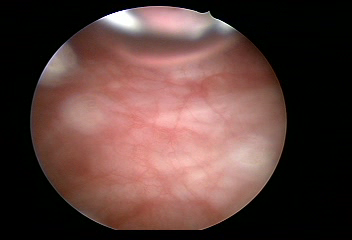
Modality: WLC
Class: Foreign bodies
Subclass: AirBubble
Bladder cancer association: No
Annotated structures: Air bubble